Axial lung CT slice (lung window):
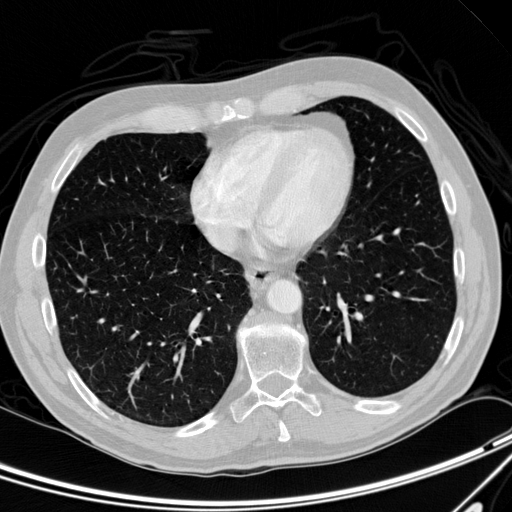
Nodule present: no